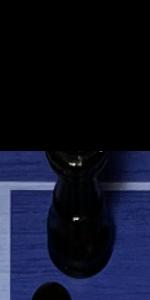
Label: Queen_Black